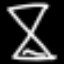
Label: hourglass